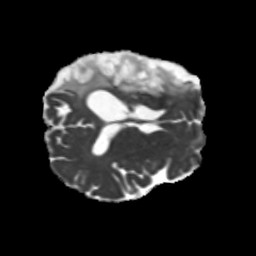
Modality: MD
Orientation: axial
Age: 46
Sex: male
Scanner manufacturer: siemens
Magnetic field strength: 3 T
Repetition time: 5.25 s
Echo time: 0.08 s